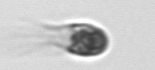
Label: Balanion